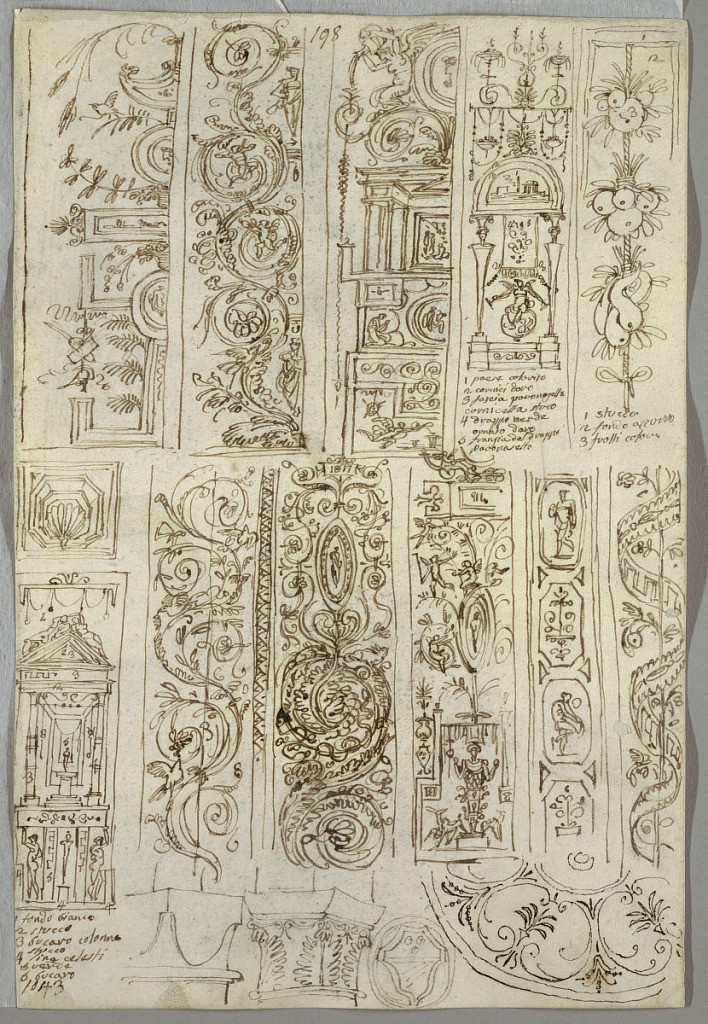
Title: Decorative Studies of Candelabra; Verso: Masculine Heads
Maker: Felice Giani, Italian, 1758–1823
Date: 1817
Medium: Pen and ink, brush and watercolor over graphite on laid paper
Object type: Drawing
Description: Eleven decorative studies of candelabra with grotesques; two capitals. Verso: masculine head with laurel wreath in profile, barbarian head in profile after antique.